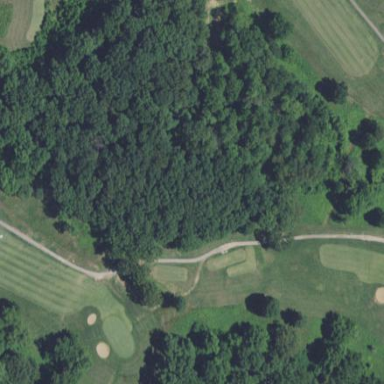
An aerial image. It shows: Rough area in golf course.